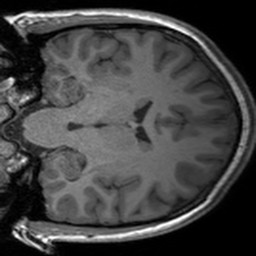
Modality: T1w
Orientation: coronal
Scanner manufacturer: siemens
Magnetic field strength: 3 T
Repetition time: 1.54 s
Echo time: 0.00234 s